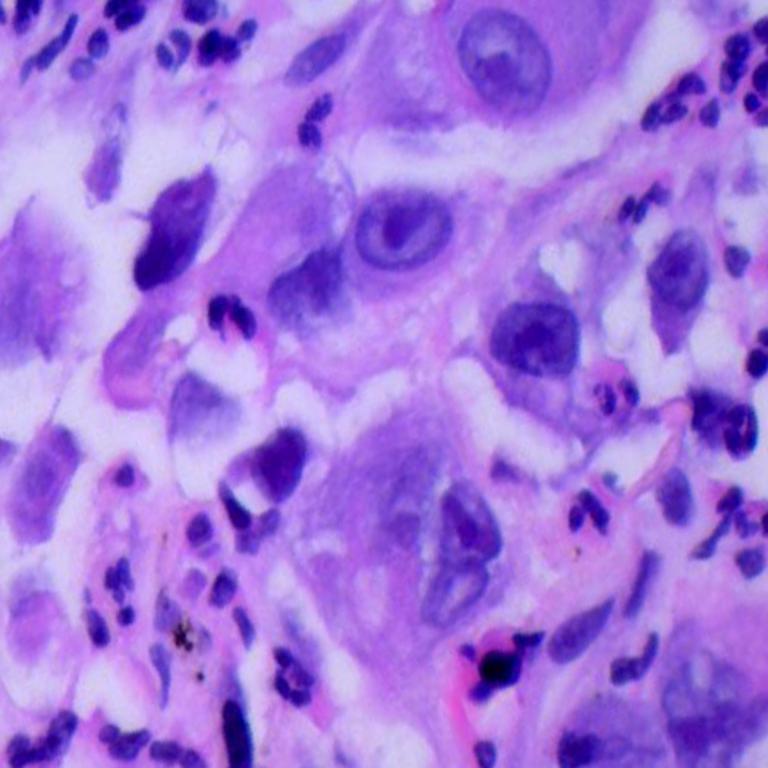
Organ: lung
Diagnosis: adenocarcinomas